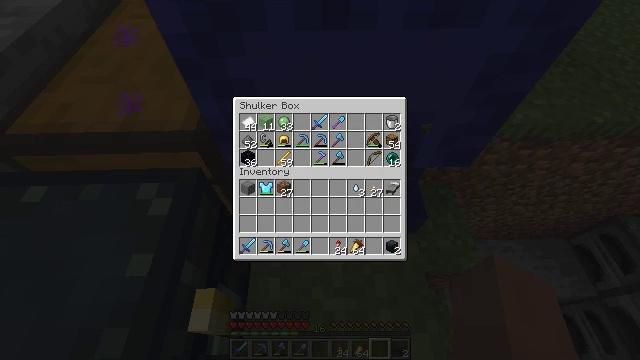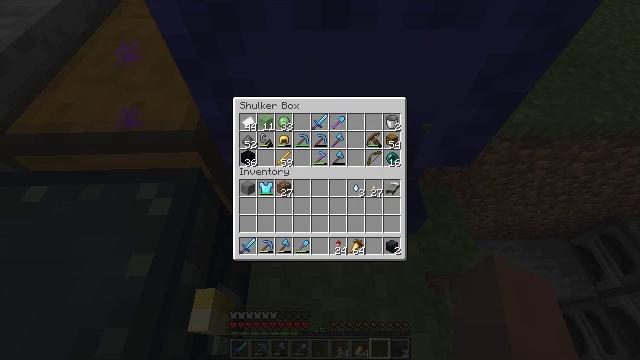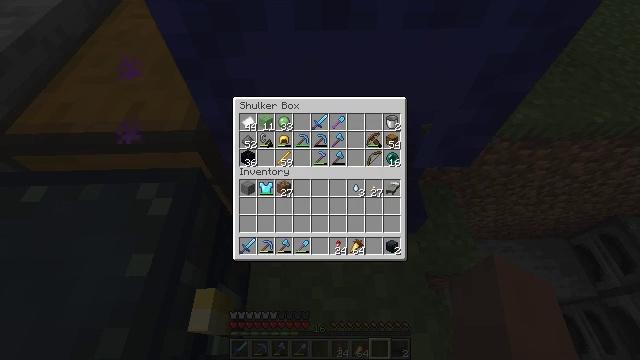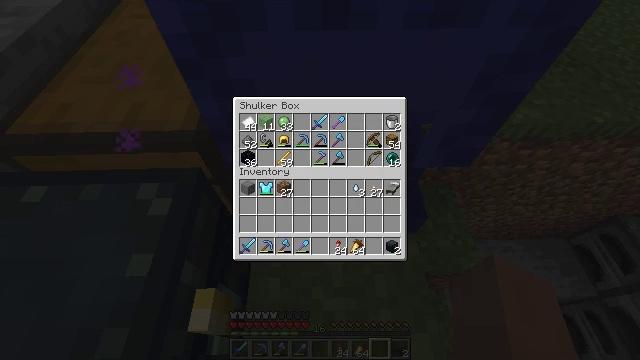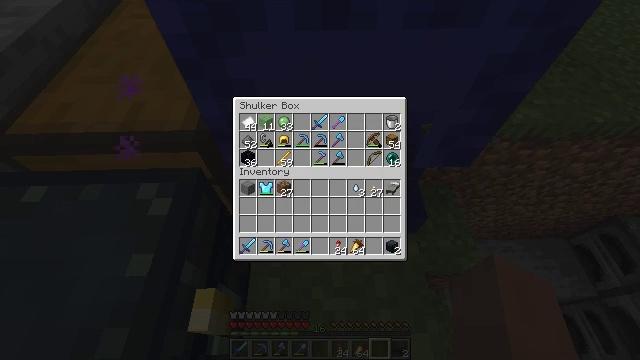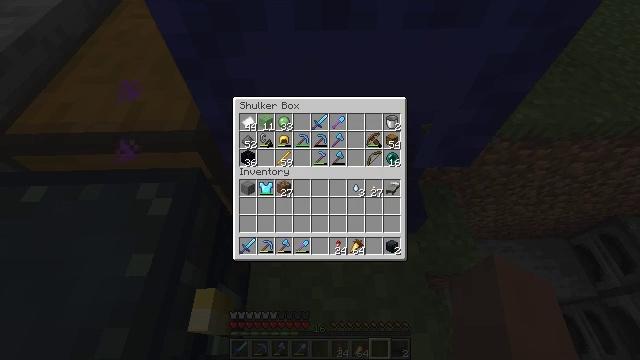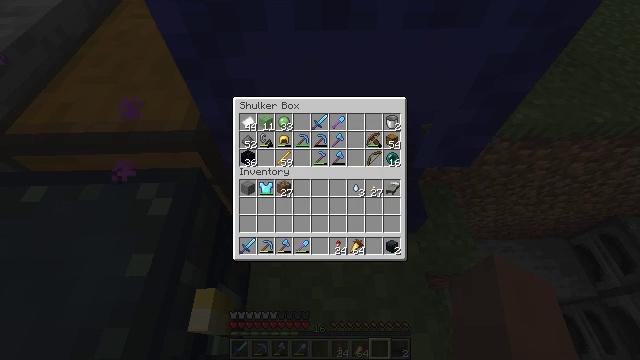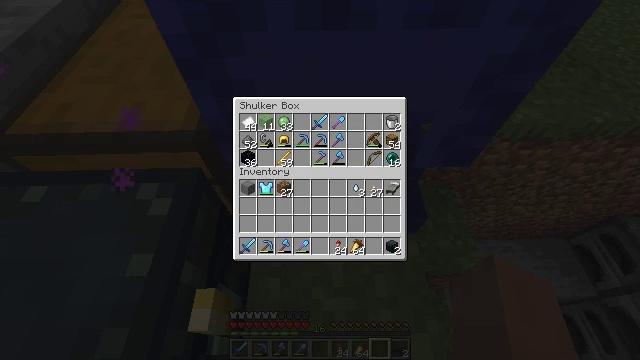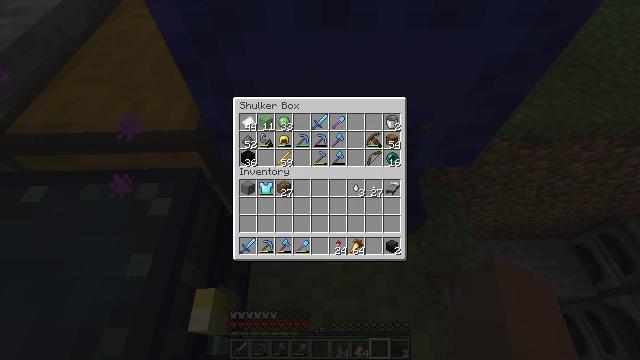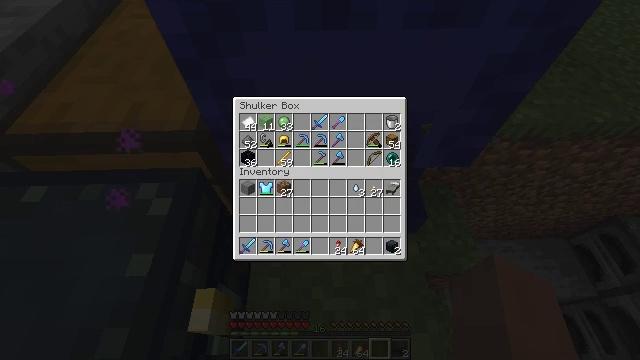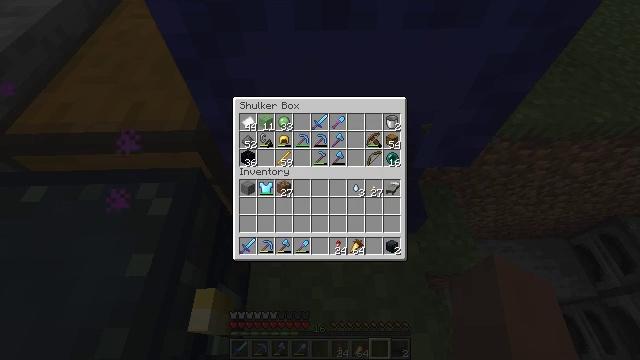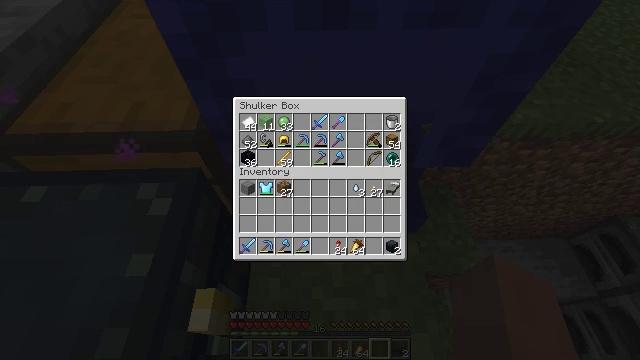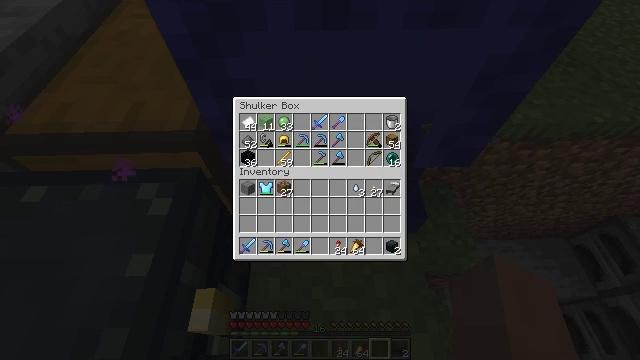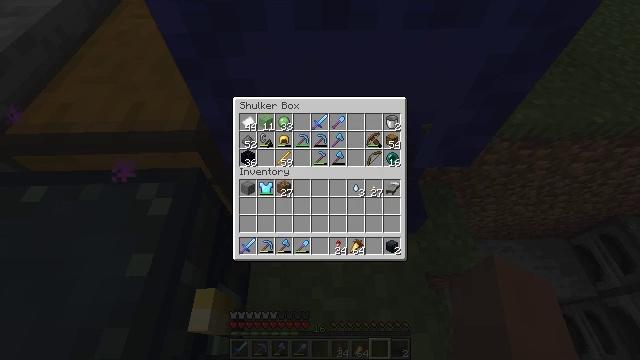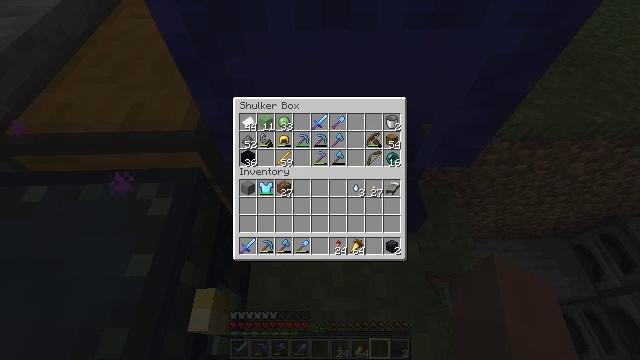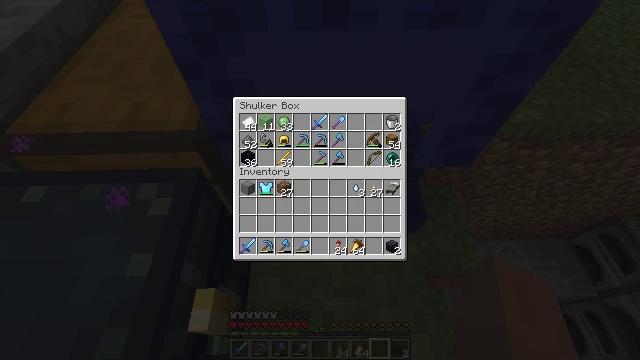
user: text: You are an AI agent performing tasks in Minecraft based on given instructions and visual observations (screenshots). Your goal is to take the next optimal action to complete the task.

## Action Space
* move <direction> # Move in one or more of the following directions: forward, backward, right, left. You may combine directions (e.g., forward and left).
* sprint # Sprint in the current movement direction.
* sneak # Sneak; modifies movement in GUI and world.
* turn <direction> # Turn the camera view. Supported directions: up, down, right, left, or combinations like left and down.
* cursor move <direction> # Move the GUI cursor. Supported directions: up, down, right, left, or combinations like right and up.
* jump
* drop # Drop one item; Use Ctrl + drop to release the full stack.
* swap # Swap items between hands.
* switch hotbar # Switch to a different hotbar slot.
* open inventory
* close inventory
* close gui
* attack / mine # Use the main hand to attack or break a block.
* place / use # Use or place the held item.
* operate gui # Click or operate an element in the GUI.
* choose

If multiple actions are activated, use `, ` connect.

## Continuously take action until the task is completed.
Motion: motion action
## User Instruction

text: Attack the blue shulker box to gather it.
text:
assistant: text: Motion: no_op
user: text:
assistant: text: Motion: no_op
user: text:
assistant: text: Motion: no_op
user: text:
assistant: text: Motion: no_op
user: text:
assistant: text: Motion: no_op
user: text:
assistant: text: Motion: no_op
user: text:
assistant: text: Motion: no_op
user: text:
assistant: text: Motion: no_op
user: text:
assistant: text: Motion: no_op
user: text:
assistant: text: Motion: no_op
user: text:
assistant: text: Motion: no_op
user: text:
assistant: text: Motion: no_op
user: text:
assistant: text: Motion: no_op
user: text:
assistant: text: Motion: no_op
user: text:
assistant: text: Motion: no_op
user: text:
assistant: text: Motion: no_op
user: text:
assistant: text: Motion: no_op
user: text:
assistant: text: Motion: no_op
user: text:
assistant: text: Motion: no_op
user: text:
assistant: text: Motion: no_op
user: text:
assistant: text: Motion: no_op
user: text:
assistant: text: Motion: no_op
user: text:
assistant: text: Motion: no_op
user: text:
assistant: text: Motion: no_op
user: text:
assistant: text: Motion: no_op
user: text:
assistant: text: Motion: no_op
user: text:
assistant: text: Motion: no_op
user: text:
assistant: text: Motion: no_op
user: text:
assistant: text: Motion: no_op
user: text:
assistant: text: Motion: no_op